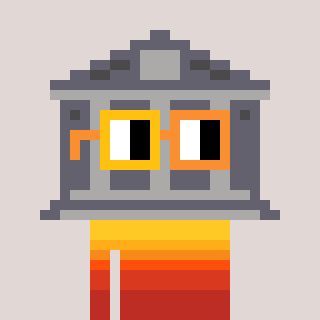
a pixel art character with square yellow and orange glasses, a bank-shaped head and a peachy-colored body on a warm background